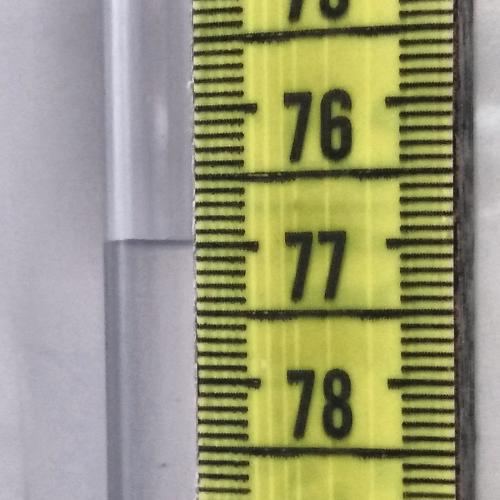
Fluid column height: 77.0 cm